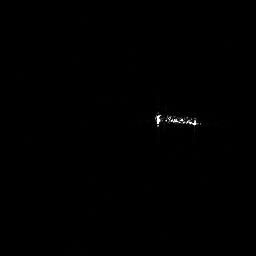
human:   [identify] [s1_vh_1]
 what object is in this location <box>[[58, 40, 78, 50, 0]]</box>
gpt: <ref>1 medium ship at the center</ref>